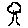
Label: tree